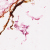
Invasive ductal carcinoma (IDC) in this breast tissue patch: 0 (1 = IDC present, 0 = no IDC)